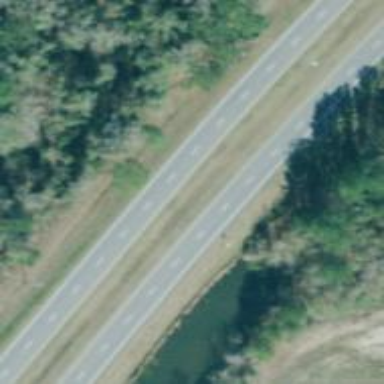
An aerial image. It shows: Dual carriageway expressway with asphalt surface. It is classified as trunk highway.